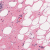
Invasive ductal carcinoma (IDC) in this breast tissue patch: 0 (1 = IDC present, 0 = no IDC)